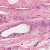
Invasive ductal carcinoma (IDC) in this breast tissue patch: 0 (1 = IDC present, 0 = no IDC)